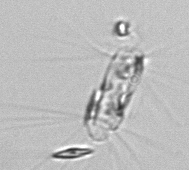
Label: Corethron_hystrix